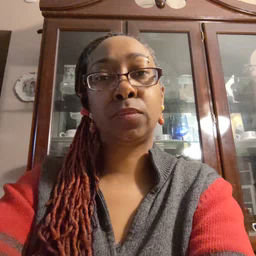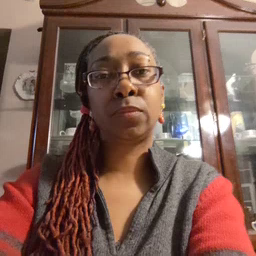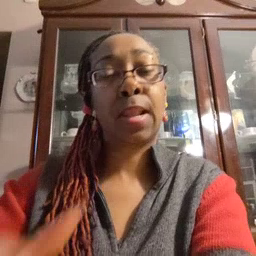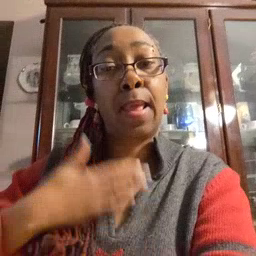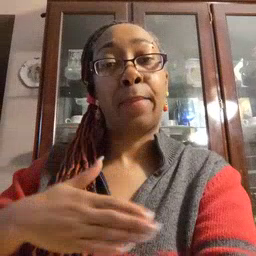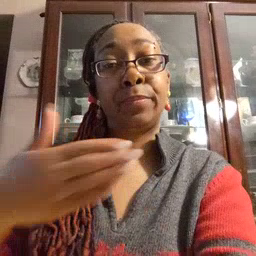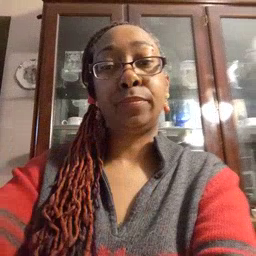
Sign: happy